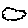
Label: cloud